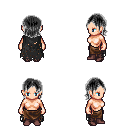
a pixel art fantasy rpg character, female body template, human, light skin, black tattered cape, robe skirt, gray long bangs hairstyle, maroon shoes, four views (front, back, left, right), 2x2 character sprite sheet, small pixel art, hard edges, no anti-aliasing